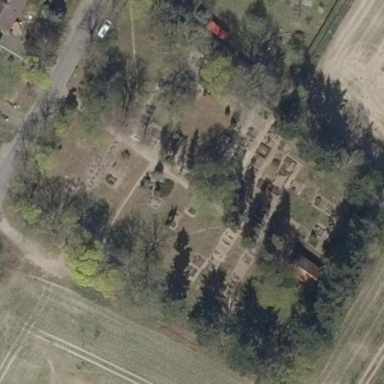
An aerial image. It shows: Cemetery.